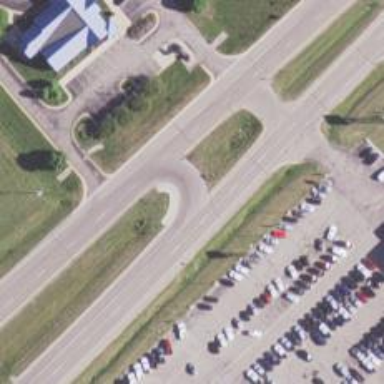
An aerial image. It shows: Asphalt road with secondary link designation.